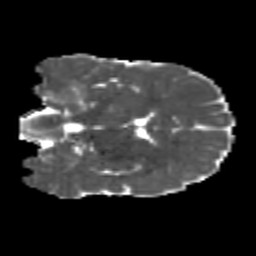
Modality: MD
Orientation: coronal
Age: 21
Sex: male
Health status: healthy
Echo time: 0.074 s